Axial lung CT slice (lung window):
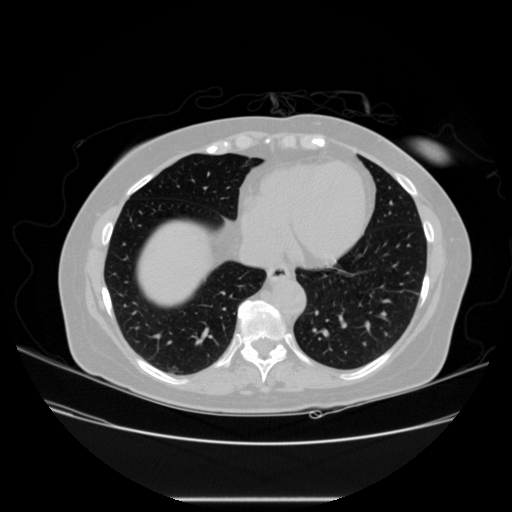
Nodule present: no